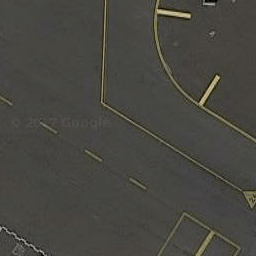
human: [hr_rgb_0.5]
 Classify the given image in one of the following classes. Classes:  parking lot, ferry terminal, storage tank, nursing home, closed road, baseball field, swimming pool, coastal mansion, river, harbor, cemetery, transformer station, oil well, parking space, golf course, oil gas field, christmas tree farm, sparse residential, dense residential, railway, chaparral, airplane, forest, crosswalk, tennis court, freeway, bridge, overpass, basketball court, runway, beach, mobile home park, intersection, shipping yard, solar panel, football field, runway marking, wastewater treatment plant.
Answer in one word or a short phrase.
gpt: runway marking